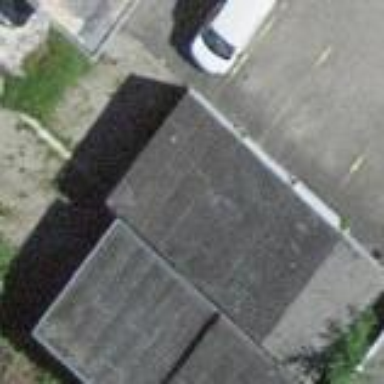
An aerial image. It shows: Garage.